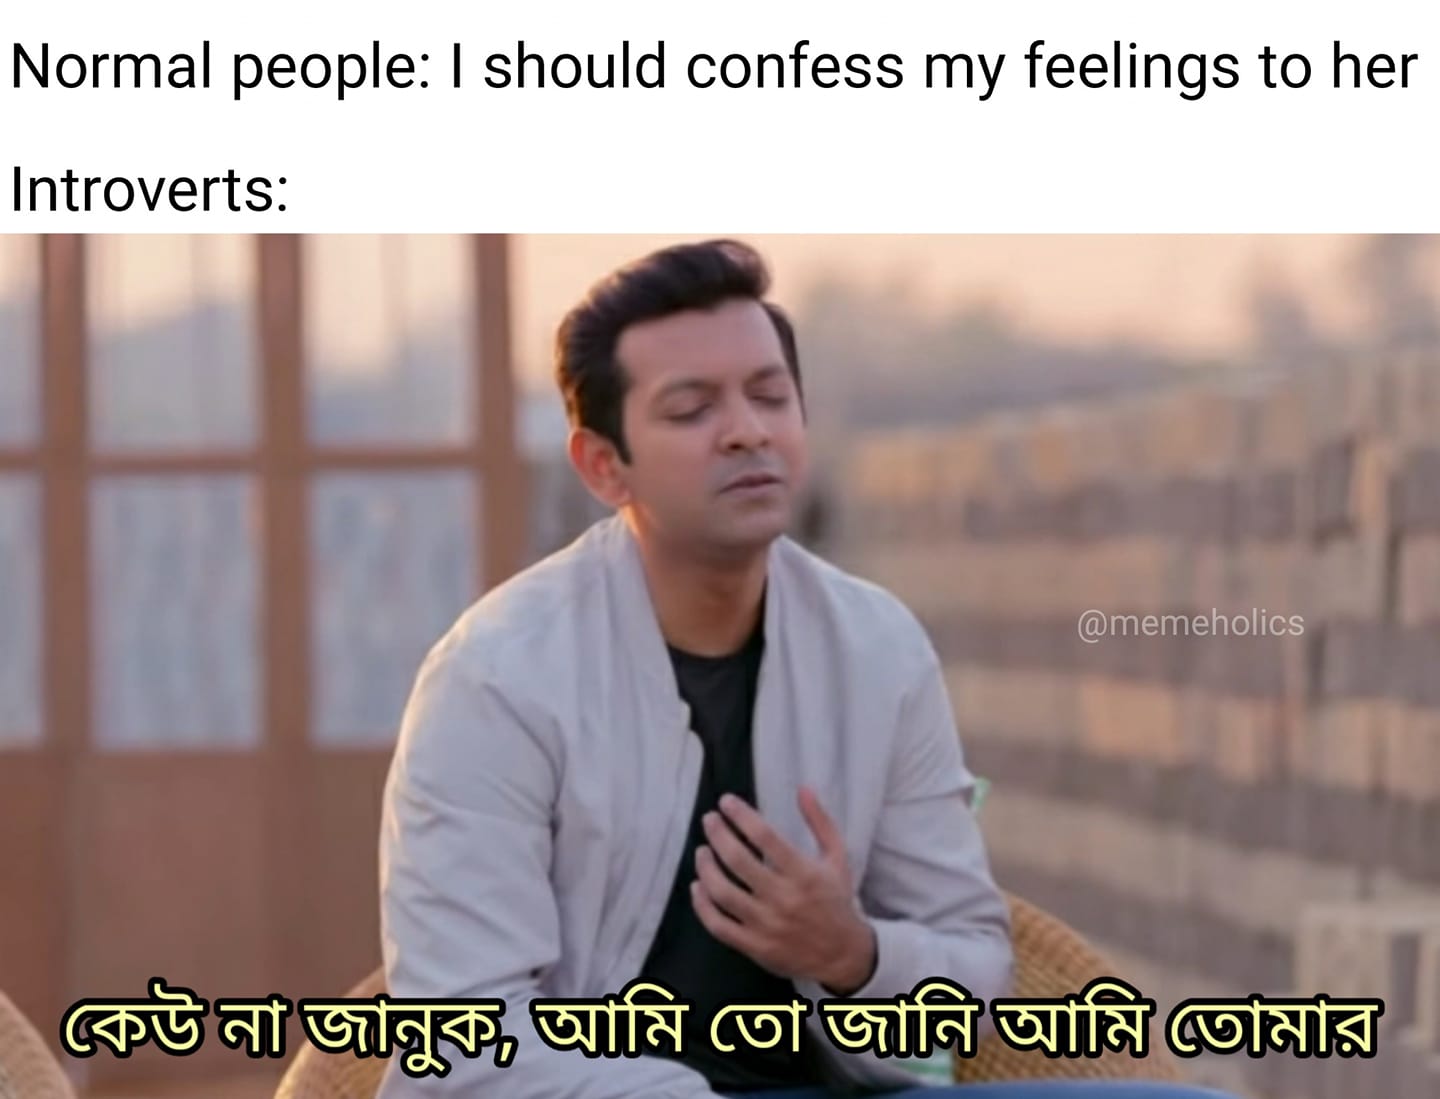
Caption: Normal people: I should confess my feelings to her    Intoverts :   কেউ না জানুক , আমি তো জানি আমি তোমার
Label: non-hate